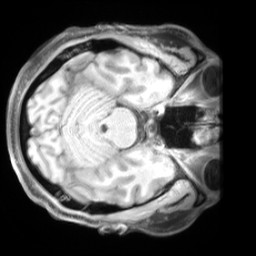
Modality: T1w
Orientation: axial